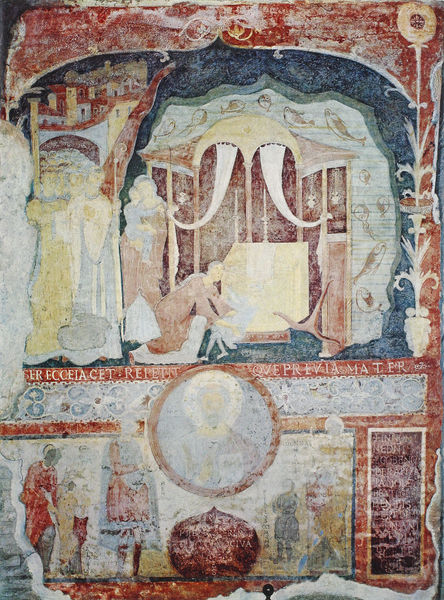
Titel: San Clemente in Rom
Standort: Rom, S. Clemente (EU - I - Latium)
Schlagwörter: blau, gelb, menschen, stadt, szene, rot, blass, bildnis, vorhang, kirche, gold, interieur, personen, höhle, kinder, rund, figuren, wandgemälde, wandmalerei, bett, antike, medaillon, kloster, dom, knien, kathedrale, christus, jesus, kapelle, baldachin, fresko, bau, fische, geburt, aufheben, latein, lateinisch, mandorla, beschädigt, verblichen, fußwaschung, verbasst, antikes rom